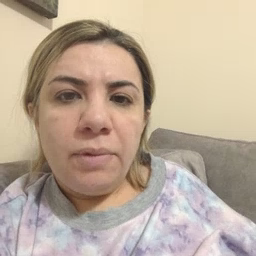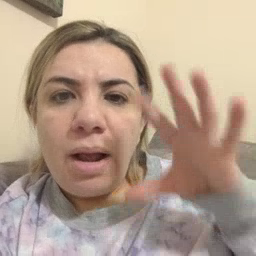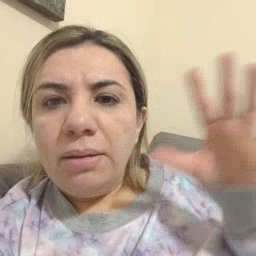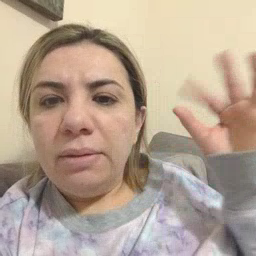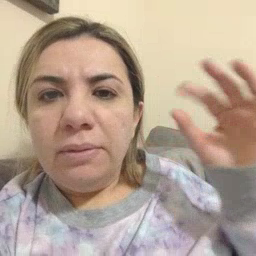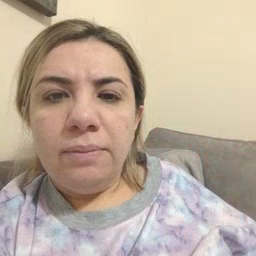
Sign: cat